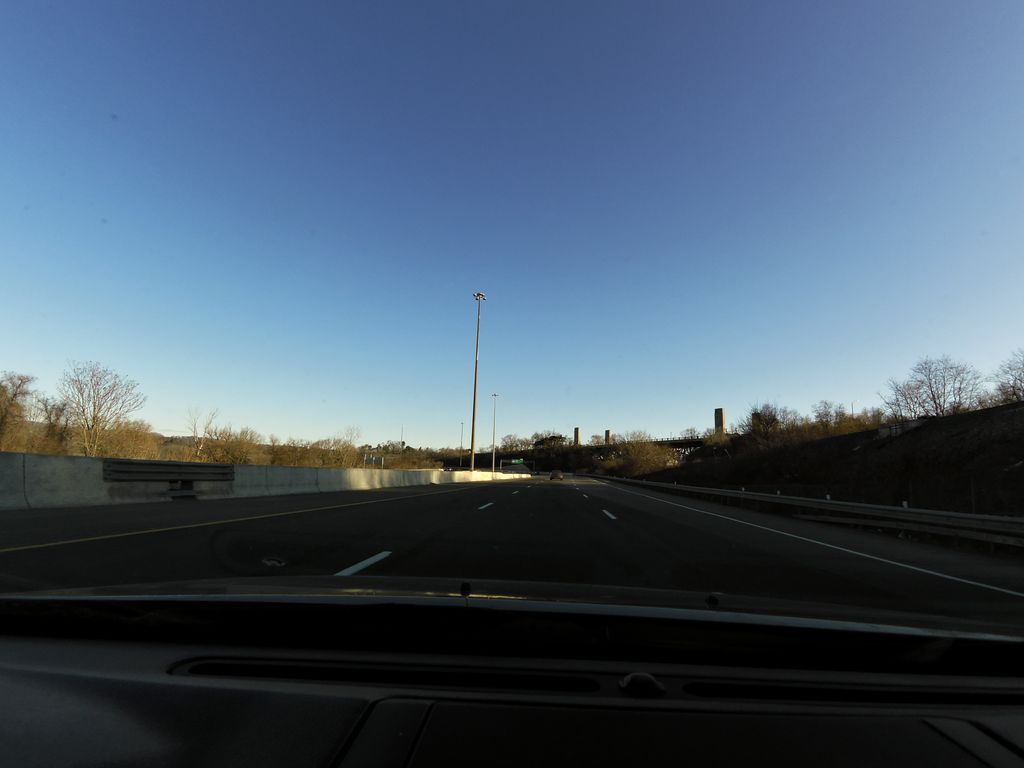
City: hamilton